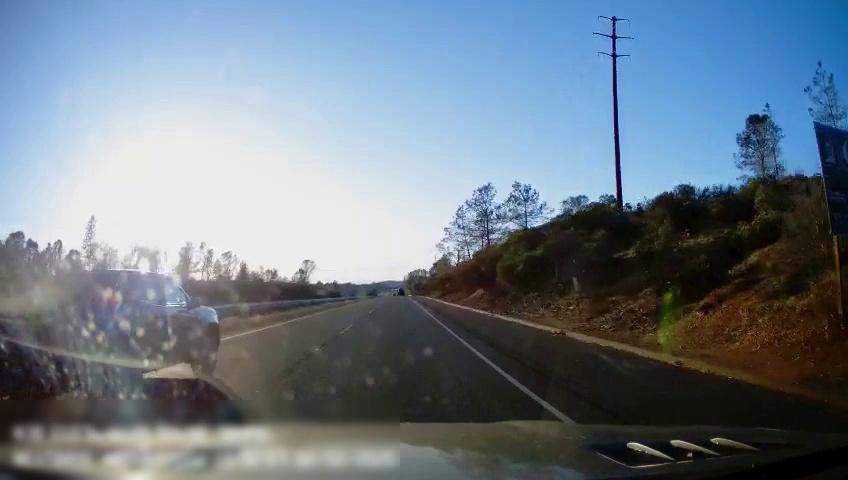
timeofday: Day
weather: Sunny
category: Drivable Space
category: Drivable Space
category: Vehicles | Truck
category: Lanes | Current Lane
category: Lanes | Current Lane
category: Lanes | Alternate Lane
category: Traffic | Signs